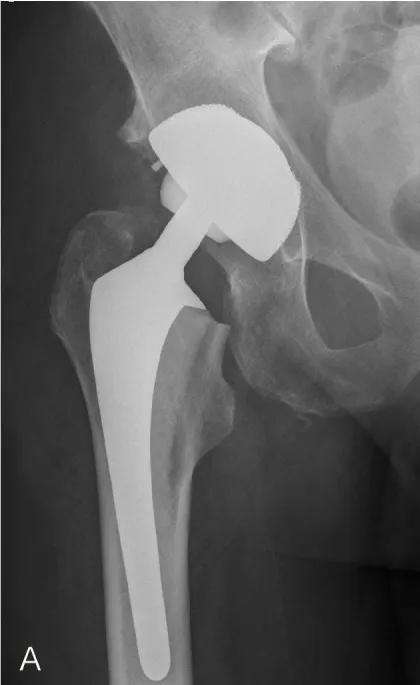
Postoperative X-ray of the right hip 4 days after operation.
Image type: radiology (x_ray)